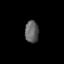
Tissue: skin
Cell type: Others
Senescence score: 0.7754
Nuclear area (px): 294
Mean DAPI intensity: 96.915